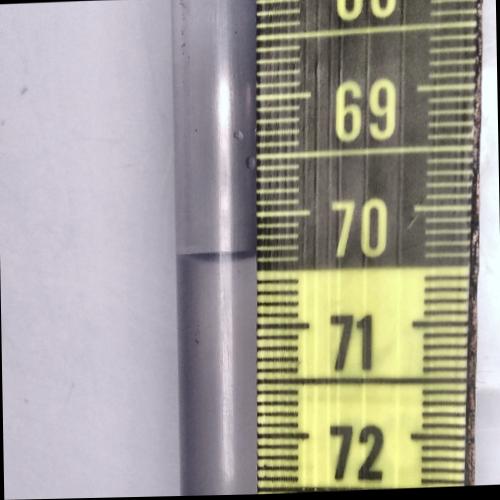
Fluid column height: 70.4 cm